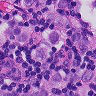
Metastatic tissue present: yes